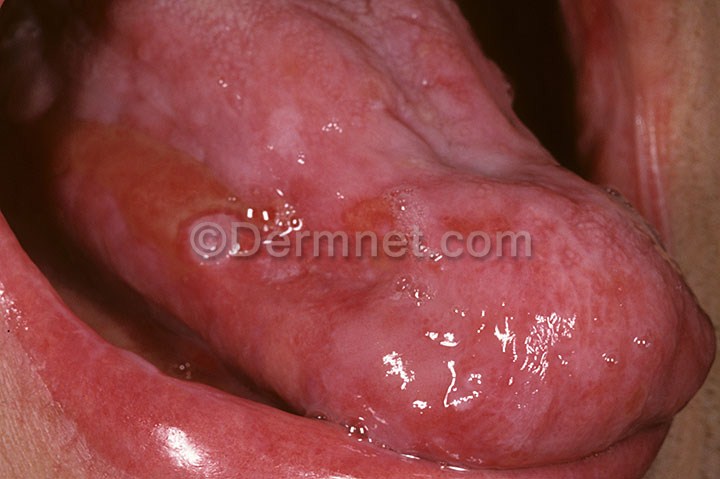
Disease: Psoriasis pictures Lichen Planus and related diseases